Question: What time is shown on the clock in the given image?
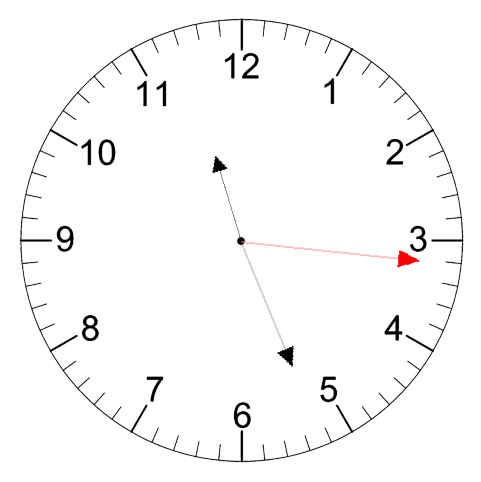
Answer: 11:26:16